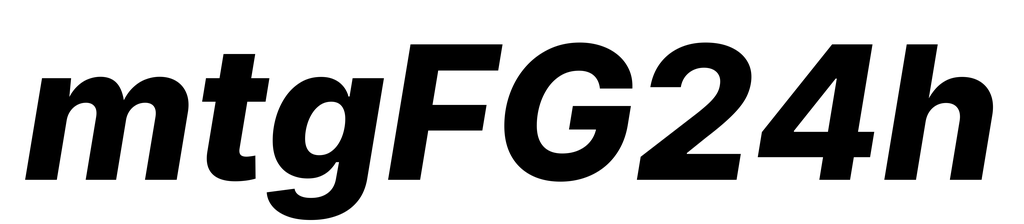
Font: Inter-Italic_ExtraBold_Italic